Камень, брошенный под углом $\alpha$ к горизонту с начальной скоростью $v_{0}$, движется по некоторой траектории.
Если по этой же траектории полетит комар с постоянной скоростью $v_{0}$, то каким будет его ускорение на высоте, равной половине высоты наибольшего подъема камня? Сопротивление воздуха при движении камня можно не учитывать.
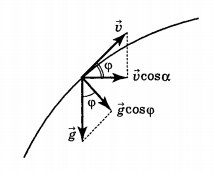
Решение: Максимальная высота подъема камня определяется вертикальной составляющей начальной скорости: $$ H=\frac{v_{0}^{2} \sin ^{2} \alpha}{2 g}. $$ На высоте $\frac{H}{2}$ скорость камня найдем из закона сохранения энергии: $$ \frac{m v^{2}}{2}=\frac{m v_{0}^{2}}{2}-m g \frac{H}{2}. $$ Отсюда $$ v^{2}=v_{0}^{2}\left(1-\frac{\sin ^{2} \alpha}{2}\right). $$ Угол наклона $\varphi$ скорости камня к горизонту находим из условия $$ \cos \varphi=\frac{v_{гор}}{v}=\frac{v_{0} \cos \alpha}{v}, $$ где $v_{гор}$ — горизонтальная составляющая скорости камня. Следовательно, $$ \cos \varphi=\frac{\cos \alpha}{\sqrt{1-\frac{\sin ^{2} \alpha}{2}}}. $$ Рассмотрим теперь составляющую ускорения камня, нормальную к орбите движения (см. рисунок), $$ \frac{v^{2}}{R}=g \cos \varphi. $$  Здесь $R$ — радиус кривизны на высоте $\frac{H}{2}$. Он равен $$ R=\frac{v^{2}}{g \cos \varphi}. $$ Отсюда ускорение комара в этой точке траектории $$ a=\frac{v_{0}^{2}}{R}=\frac{v_{0}^{2} g \cos \varphi}{v^{2}}=g \frac{\cos \alpha}{\left(1-\frac{\sin ^{2} \alpha}{2}\right)^{3 / 2}}. $$ Таким образом, ответ не зависит от $v_{0}$.
Ответ: $$ a=g \frac{\cos \alpha}{\left(1-\frac{\sin ^{2} \alpha}{2}\right)^{3 / 2}}. $$
Темы:
T, Механика, Кинематика, Баллистика, Всероссийские